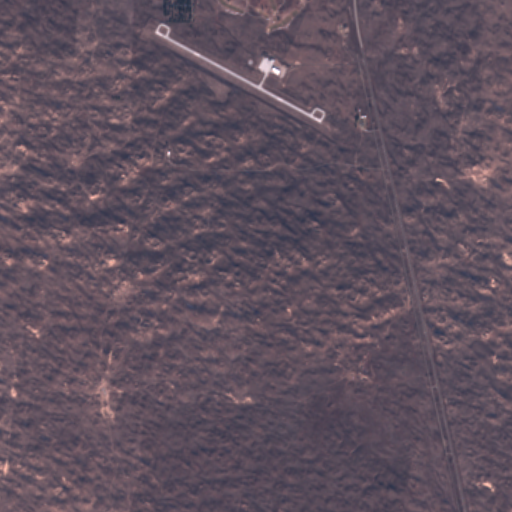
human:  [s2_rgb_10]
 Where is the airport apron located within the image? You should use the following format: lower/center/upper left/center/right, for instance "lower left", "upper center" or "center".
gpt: The airport apron is located in the upper center of the image.
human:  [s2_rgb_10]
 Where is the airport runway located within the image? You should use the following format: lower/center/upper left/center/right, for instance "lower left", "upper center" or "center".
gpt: The airport runway is located in the upper left of the image.
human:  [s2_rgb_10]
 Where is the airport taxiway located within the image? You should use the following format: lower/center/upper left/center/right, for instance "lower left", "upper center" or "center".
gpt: The airport taxiway is located in the upper left of the image.
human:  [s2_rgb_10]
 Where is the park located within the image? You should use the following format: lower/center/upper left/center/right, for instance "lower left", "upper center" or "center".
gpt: The park is located in the upper left of the image.
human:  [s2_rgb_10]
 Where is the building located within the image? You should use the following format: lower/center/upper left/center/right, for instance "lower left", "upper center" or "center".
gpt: The building is located in the upper center of the image.
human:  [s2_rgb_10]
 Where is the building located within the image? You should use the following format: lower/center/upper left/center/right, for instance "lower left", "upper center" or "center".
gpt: The building is located in the upper right of the image.
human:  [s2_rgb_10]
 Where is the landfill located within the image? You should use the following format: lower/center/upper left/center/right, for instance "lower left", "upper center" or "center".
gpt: There is no landfill in the image.